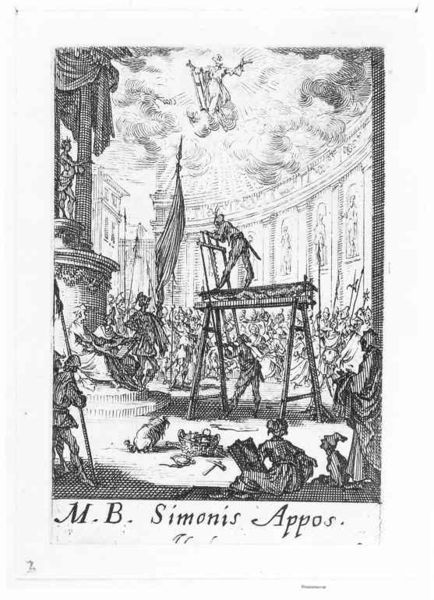
Titel: Martyrium des Apostels Simon
Künstler: Jacques Callot
Standort: Karlsruhe
Institution: Staatliche Kunsthalle Karlsruhe
Schlagwörter: gott, himmel, mann, schatten, weiß, wolken, menschen, sitzen, frankreich, frau, grau, holz, hut, kopfbedeckungen, männer, schwarz, szene, säule, säulen, zeichnung, gebäude, hund, tiere, wolke, leute, menge, ornament, versammlung, mütze, mützen, architektur, henker, hinrichtung, mensch, sockel, vorhang, wache, decke, innen, publikum, theater, engel, skulptur, balkon, schrift, zuschauer, fahne, flagge, grafik, graphik, platz, vorführung, figuren, banner, leiter, treppe, könig, lanze, soldaten, runde, maler, malerin, korb, stufen, gestell, podest, warten, kolonnade, gerüst, gewölbe, sonnenstrahl, stangen, antike, unterschrift, buch, palast, strahlen, denkmal, druck, schraffur, radierung, stich, titel, revolution, schwarzweiß, schwert, text, soldat, strahl, menschenmenge, ritter, kopie, rom, schein, säge, werkzeug, christus, hammer, sägen, zimmermann, antik, teufel, erscheinung, baldachin, heiliger, lanzen, tempel, heilige, heilig, kupferstich, bock, prophet, forum, legende, latein, cäsar, architetur, heiligenfigur, martyrium, mandorla, gottvater, folter, exekution, absteigen, aufblicken, epiphanie, reilief, woke, meißel, inschrif, m, mb, appos, simonis appos, blutserüst, gottesurteil, simonis, bcok, m:b: simonis appos, meißeö, ságe, sägr, b., m. b. simonis appos